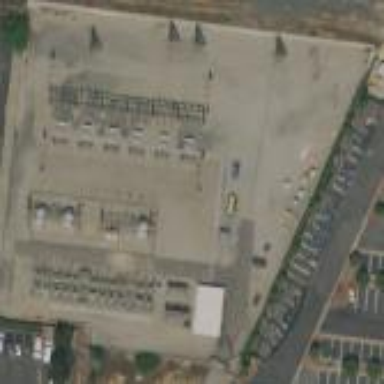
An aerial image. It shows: Outdoor distribution substation.